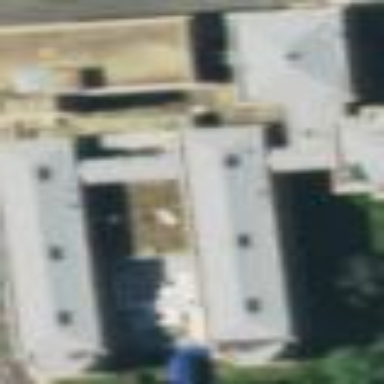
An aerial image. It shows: University building.